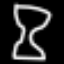
Label: hourglass